Question: How can I remove Windows phone Emulator chrome? My windows phone emulator show chrome at top right corner of emulator. I want to remove that. How can I remove?

I want to remove number from top right corner.
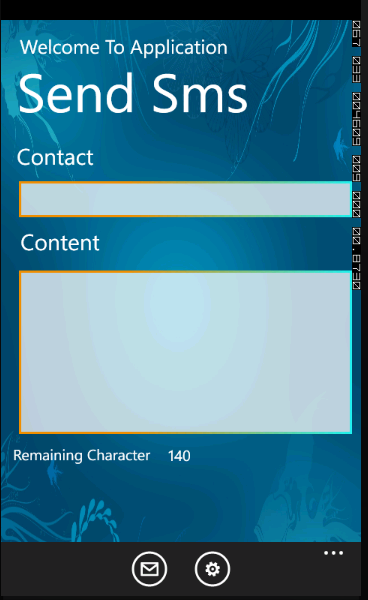
Answer: Those numbers are for diagnostics whilst debugging. In your App.xaml.cs there'll be a block (in the constructor):
'''
// Show graphics profiling information while debugging.
if (System.Diagnostics.Debugger.IsAttached)
{
// Display the current frame rate counters.
Application.Current.Host.Settings.EnableFrameRateCounter = true;
'''
Either commenting the lien out, or setting it to false will remove the counters whilst debugging. In either circumstance, these will not be displayed when invoking your application outside of the debugger.